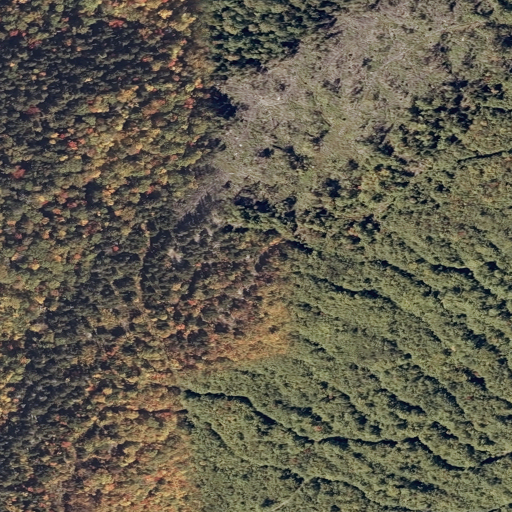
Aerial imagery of mountain in Maine named Cherry Hill containing evergreen forest, deciduous forest, mixed forest, and shrub